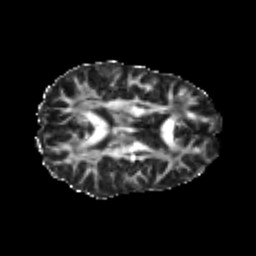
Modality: FA
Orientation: axial
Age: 22
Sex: female
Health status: healthy
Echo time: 0.074 s